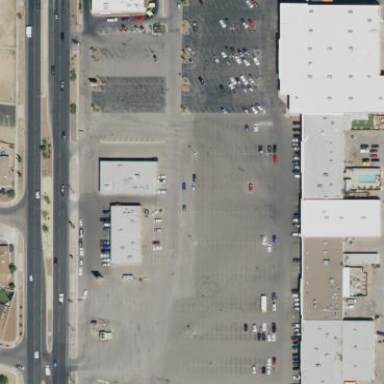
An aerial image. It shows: Retail area.